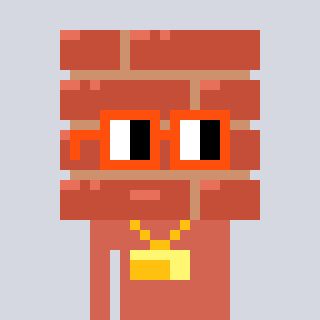
a pixel art character with square orange glasses, a wall-shaped head and a peachy-colored body on a cool background